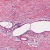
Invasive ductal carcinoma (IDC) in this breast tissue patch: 0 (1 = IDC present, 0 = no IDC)